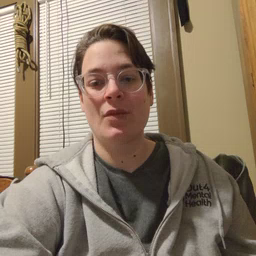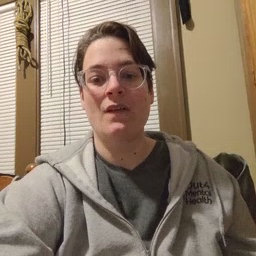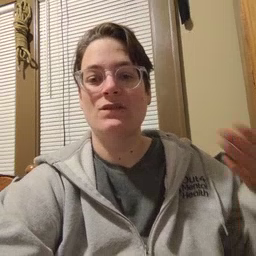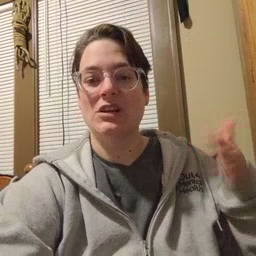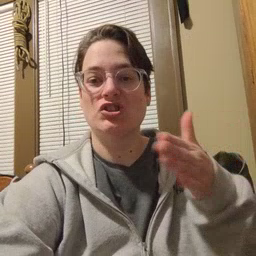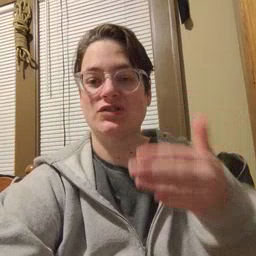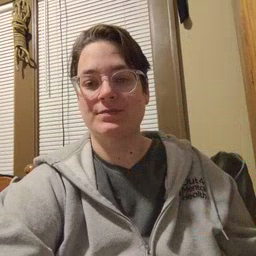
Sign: fish